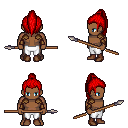
a pixel art fantasy rpg character, male body template, human, dark skin, leather shoulder armor, white pants, red long topknot hairstyle, cloth bracers, brown shoes, spear, four views (front, back, left, right), 2x2 character sprite sheet, small pixel art, hard edges, no anti-aliasing